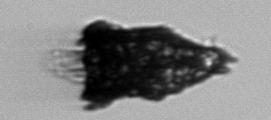
Label: Tintinnopsis